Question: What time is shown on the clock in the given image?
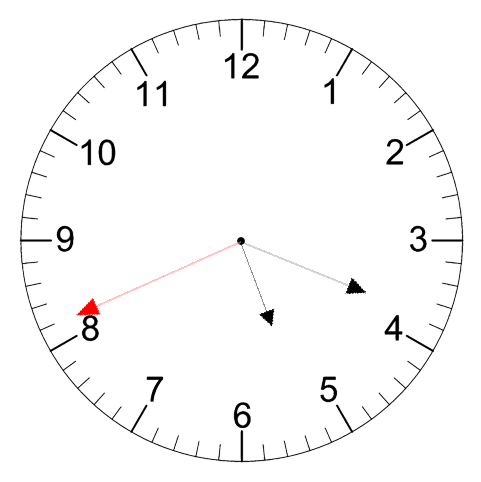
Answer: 05:18:41